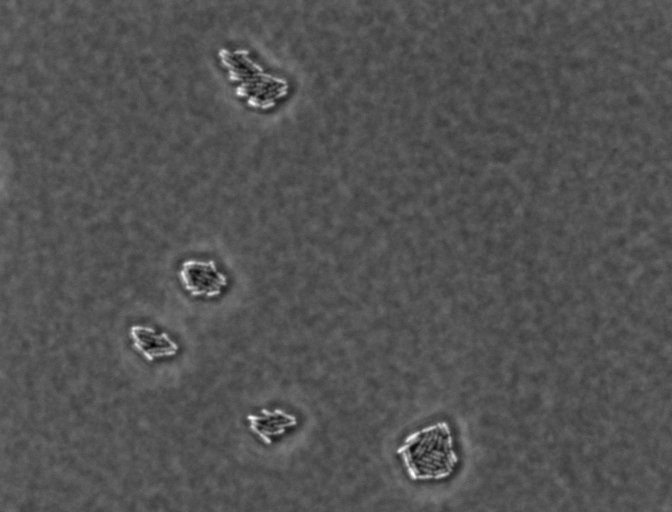
Salmonella enterica Enteritidis